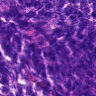
Metastatic tissue present: no